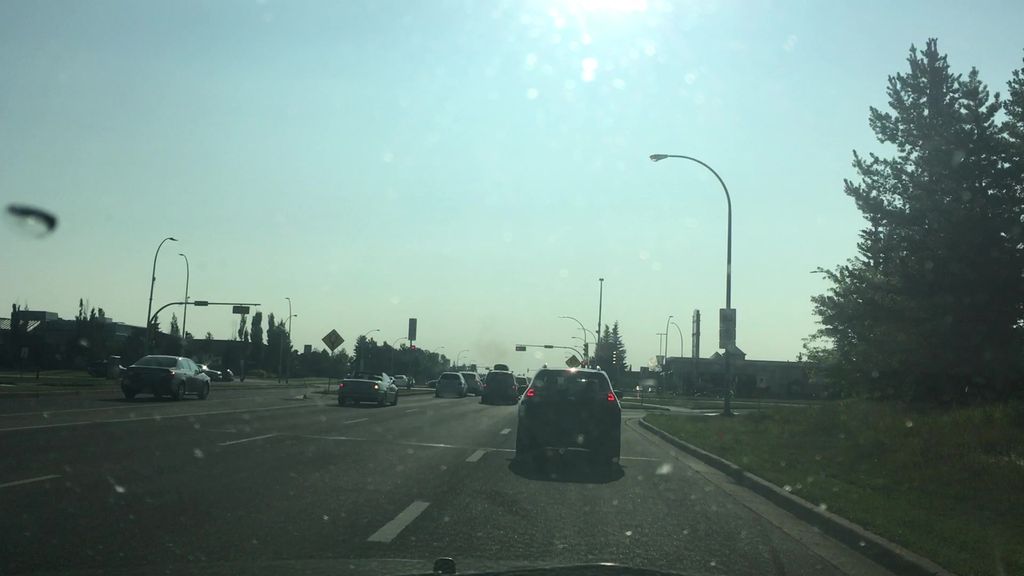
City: edmonton